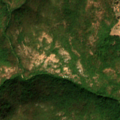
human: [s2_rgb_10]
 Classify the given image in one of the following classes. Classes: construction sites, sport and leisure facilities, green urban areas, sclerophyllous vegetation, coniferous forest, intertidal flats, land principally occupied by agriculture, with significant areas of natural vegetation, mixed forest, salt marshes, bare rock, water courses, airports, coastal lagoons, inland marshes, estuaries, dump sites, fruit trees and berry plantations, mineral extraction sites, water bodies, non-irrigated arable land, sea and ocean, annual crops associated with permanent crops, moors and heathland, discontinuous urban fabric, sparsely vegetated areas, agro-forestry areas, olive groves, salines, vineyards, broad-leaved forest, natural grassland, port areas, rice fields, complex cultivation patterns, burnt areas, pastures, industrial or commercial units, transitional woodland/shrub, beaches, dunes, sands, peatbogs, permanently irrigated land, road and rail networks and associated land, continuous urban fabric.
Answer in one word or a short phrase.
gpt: land principally occupied by agriculture, with significant areas of natural vegetation, broad-leaved forest, transitional woodland/shrub